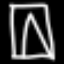
Label: pants